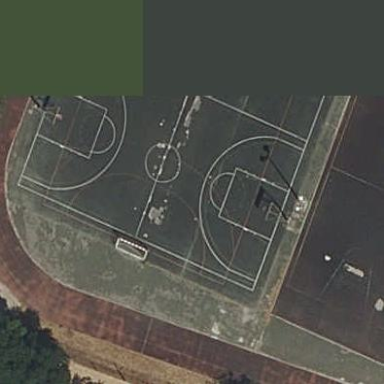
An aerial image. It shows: Basketball court in the leisure land pitch.